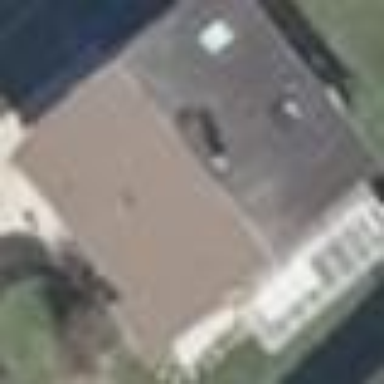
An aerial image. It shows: Simple house.